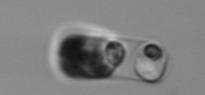
Label: Guinardia_delicatula_TAG_internal_parasite